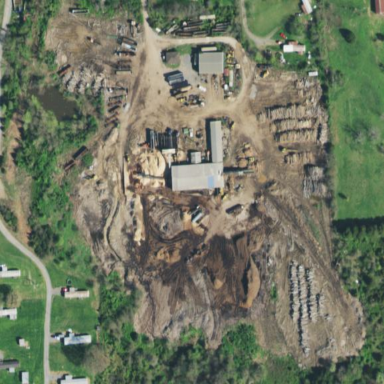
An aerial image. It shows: Industrial area that houses sawmill.